Question: I am trying to use 'gnuplot' to plot the <URL> band structure as both surfaces and a countour plot at the base, set with 'set contour base', but I can't get rid of some axis lines and the plane where the contour is drawn is too far away from the surfaces when I place them in the adequate viewing angle.
Here is the code to plot the graph
'''
# Setting ranges and function parameters
set xrange [-.55:.55]
set yrange [-1:1]
t=-3.033 s=0.129 a=1.43 * sqrt(3)
# Auxiliary functions
kx(x,y) = (2*pi/a) * (cos(pi/6)*x + sin(pi/6)*y) ky(x,y) = (2*pi/a) * (cos(pi/6)*x - sin(pi/6)*y)
w(x,y) = sqrt(1+4*cos(0.5*sqrt(3)*kx(x,y)*a)*cos(0.5*a*ky(x,y)) + 4*(cos(0.5*ky(x,y)*a))**2)
#functions to be plotted
e(x,y) = (t*w(x,y))/(1+s*w(x,y))
e_estrela(x,y) = (-t*w(x,y))/(1-s*w(x,y))
# Setting up 3D plot appearance
set hidden3d
set contour base set cntrparam levels discrete 0,0.5,1,2,4,8
set view 75, 31, 0.601098, 1.4385
set isosamples 60
# Removing unwanted stuff
unset xtics
unset ytics
unset ztics
unset key
splot e_estrela(x,y), e(x,y)
'''
And the output I get (with the 'pngcairo' terminal, but that's not relevant, I guess) is:

Is it possible to draw the contour base plane closer to the surfaces? And how about removing those vertical black lines?
For the first part, I tried playing wioth 'set zrange' with no success. The base plane seems to be drawn a certain z-distance below the lowest z-range limit everytime.
Ideas? Thanks in advance!
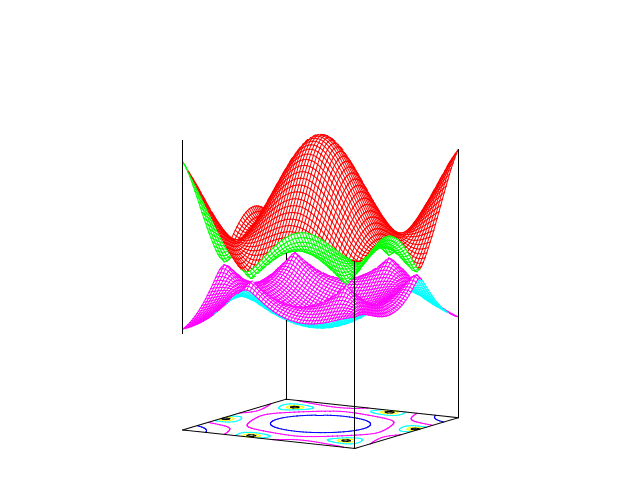
Answer: To adjust the distance between your data and the xy-plane use the option
'''
set xyplane relative <value>
'''
where '<value>' gives you the distance between the xy-plane and the minimal z-value in relative fraction of the hight of your plot. So '<value>=0' sets the distance to zero, '<value>=0.5' to half the hight.
To control the border use 'set border' where each border line is represented by bits. Please refers to the <URL> for more details. In your case I would suggest:
'''
set border 127+256+512 # or set border 1023-128
set grid #forces borders from xy-plane to plot
'''